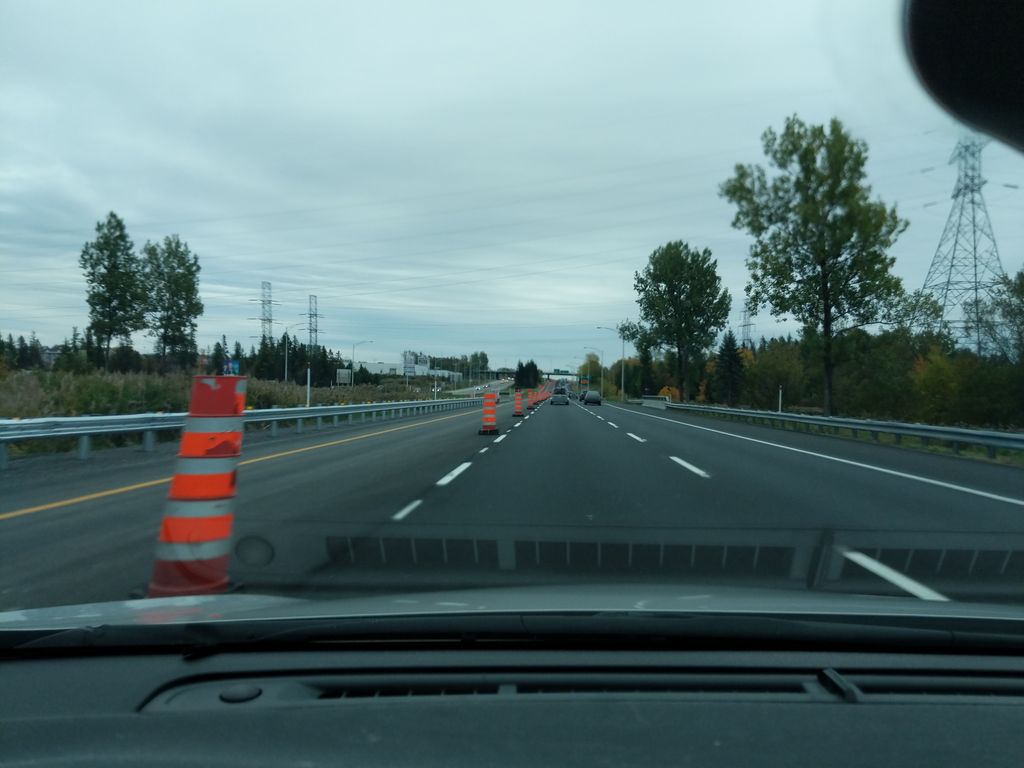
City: quebec_city